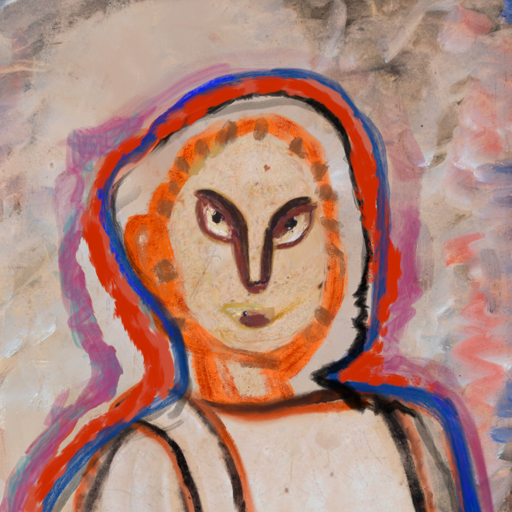
Background: Roy_Bahadur, Head And Neck Front: Rupkatha, Face Front: After_Raid, Bust: Roy_Bahadur, Hair Front: Experience, Head Accessory: Blank, Second Necklace: Blank, Necklace: Blank, Baby: Blank